Question:
The input is a spectrum with colorful (sorry) vertical lines on a black background. Given the approximate x coordinate of that band (as marked by X), I want to find the width of that band.
I am unfamiliar with image processing. Please direct me to the of image processing and a Python image processing that can do the same.
---
I am thinking PIL, OpenCV gave me an impression of being overkill for this particular application.
What if I want to make this an expert system that can them in the future?
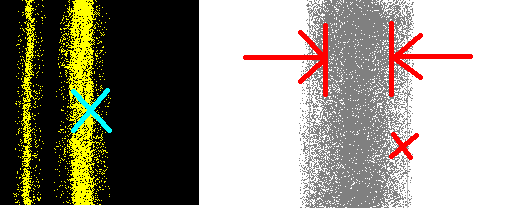
Answer: I'll give a complete minimal working example (as suggested by sega_sai). I don't have access to your original image, but you'll see it doesn't really matter! The peak distributions found by the code below are:
> Mean values at: 26.<PHONE> 80.<PHONE>
'''
import Image
from scipy import *
from scipy.optimize import leastsq
# Load the picture with PIL, process if needed
pic = asarray(Image.open("band2.png"))
# Average the pixel values along vertical axis
pic_avg = pic.mean(axis=2)
projection = pic_avg.sum(axis=0)
# Set the min value to zero for a nice fit
projection /= projection.mean()
projection -= projection.min()
# Fit function, two gaussians, adjust as needed
def fitfunc(p,x):
return p[0]*exp(-(x-p[1])**2/(2.0*p[2]**2)) + p[3]*exp(-(x-p[4])**2/(2.0*p[5]**2))
errfunc = lambda p, x, y: fitfunc(p,x)-y
# Use scipy to fit, p0 is inital guess
p0 = array([0,20,1,0,75,10])
X = xrange(len(projection))
p1, success = leastsq(errfunc, p0, args=(X,projection))
Y = fitfunc(p1,X)
# Output the result
print "Mean values at: ", p1[1], p1[4]
# Plot the result
from pylab import *
subplot(211)
imshow(pic)
subplot(223)
plot(projection)
subplot(224)
plot(X,Y,'r',lw=5)
show()
'''